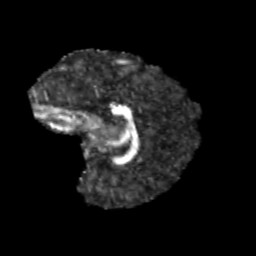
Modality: FA
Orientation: sagittal
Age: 10
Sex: female
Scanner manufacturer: siemens
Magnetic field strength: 3 T
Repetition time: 3.8 s
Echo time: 0.07 s